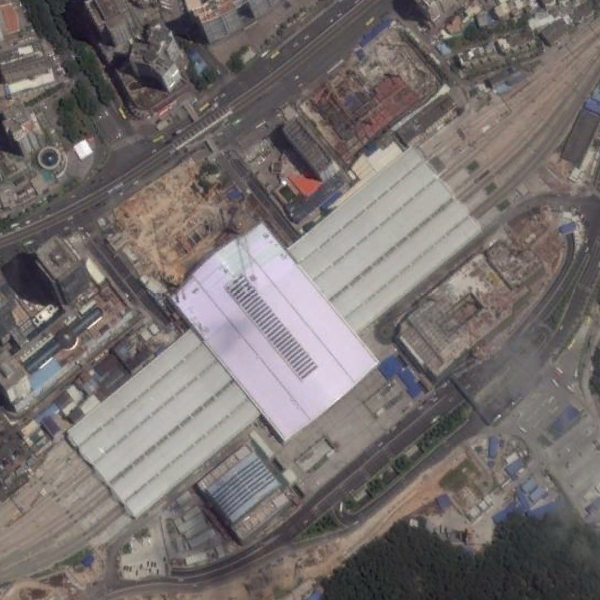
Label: RailwayStation